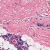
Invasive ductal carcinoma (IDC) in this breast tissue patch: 0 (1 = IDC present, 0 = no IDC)